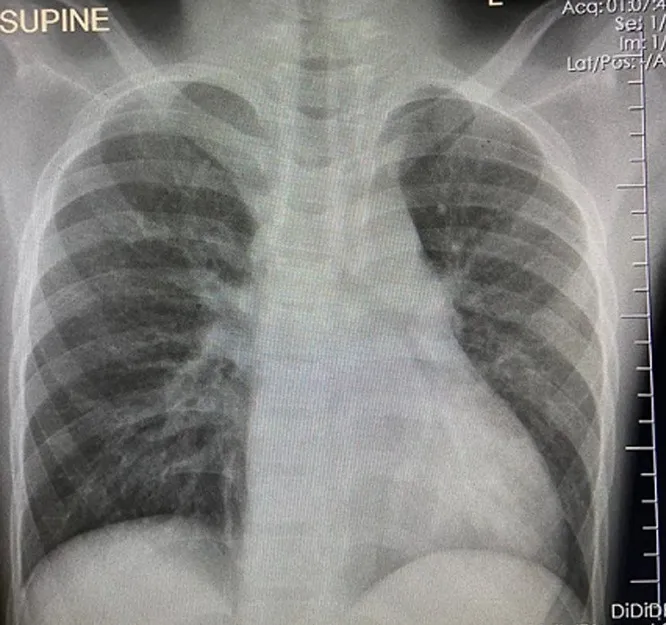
chest radiograph of the patient.
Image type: radiology (x_ray)